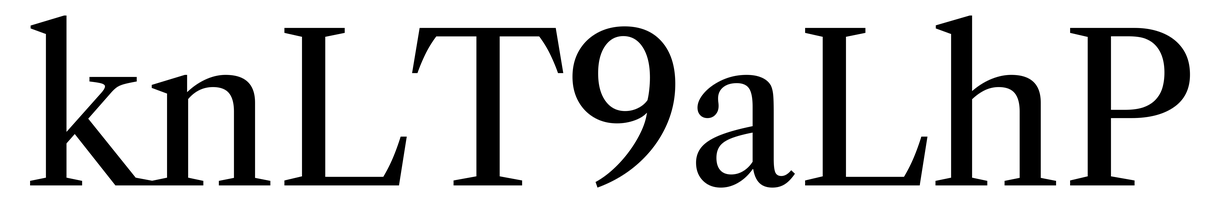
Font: LibreCaslonText_Regular